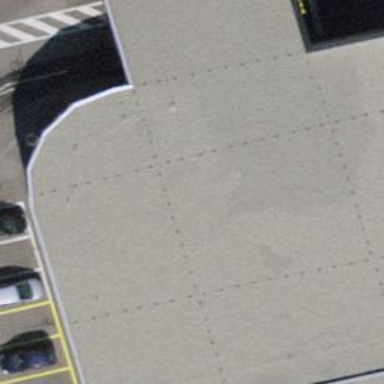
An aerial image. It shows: Car wash facility.